Question:
I am looking for a suggestion how to create a layout which looks like the image above.
I can't figure out how the area in white is done.
Any pointers will be appreciated.
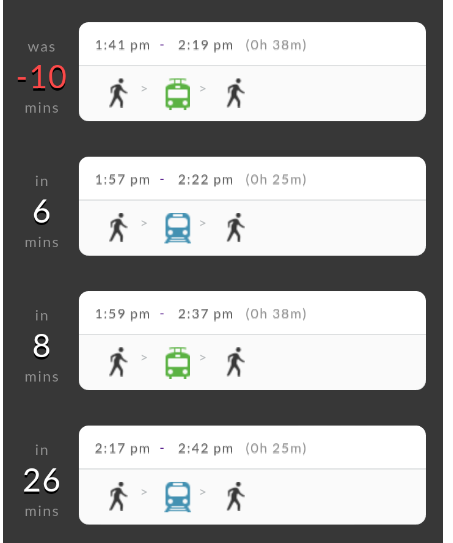
Answer: - - - - - - - -
Set left Layout's L.Height to 'match_parent', Right Layout's L.Height to 'wrap_content' set 'min-height' to right.layout.
If RelativeLayout is used in Left layout, use 'align_parentTop' 'center_horizontal' 'align_parentBottom' respectively.
You , but will get the required in